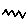
Label: zigzag